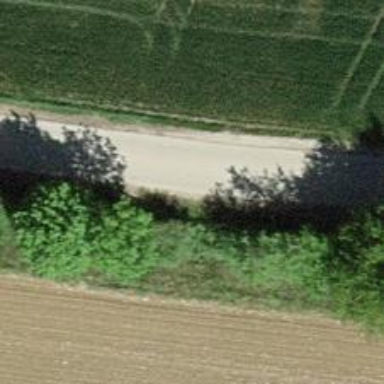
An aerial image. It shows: Unclassified road.